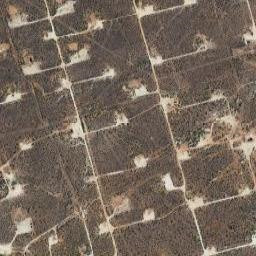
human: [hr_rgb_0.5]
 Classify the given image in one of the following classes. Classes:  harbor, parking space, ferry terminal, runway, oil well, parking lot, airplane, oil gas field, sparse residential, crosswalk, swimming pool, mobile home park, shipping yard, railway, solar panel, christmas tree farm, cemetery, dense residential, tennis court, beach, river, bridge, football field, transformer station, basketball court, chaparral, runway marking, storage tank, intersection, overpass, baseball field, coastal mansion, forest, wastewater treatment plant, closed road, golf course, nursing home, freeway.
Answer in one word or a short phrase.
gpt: oil gas field